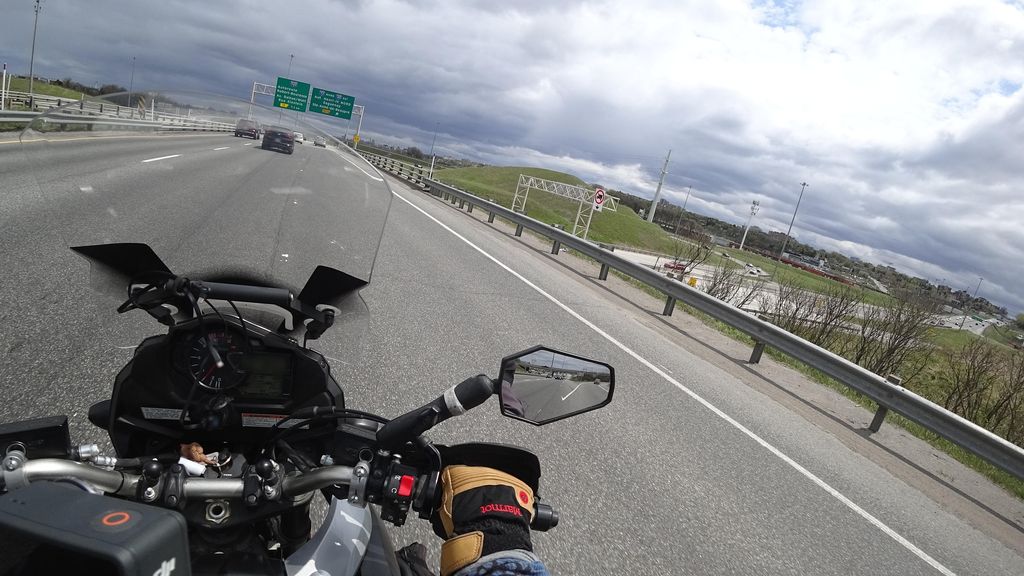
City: quebec_city